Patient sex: M
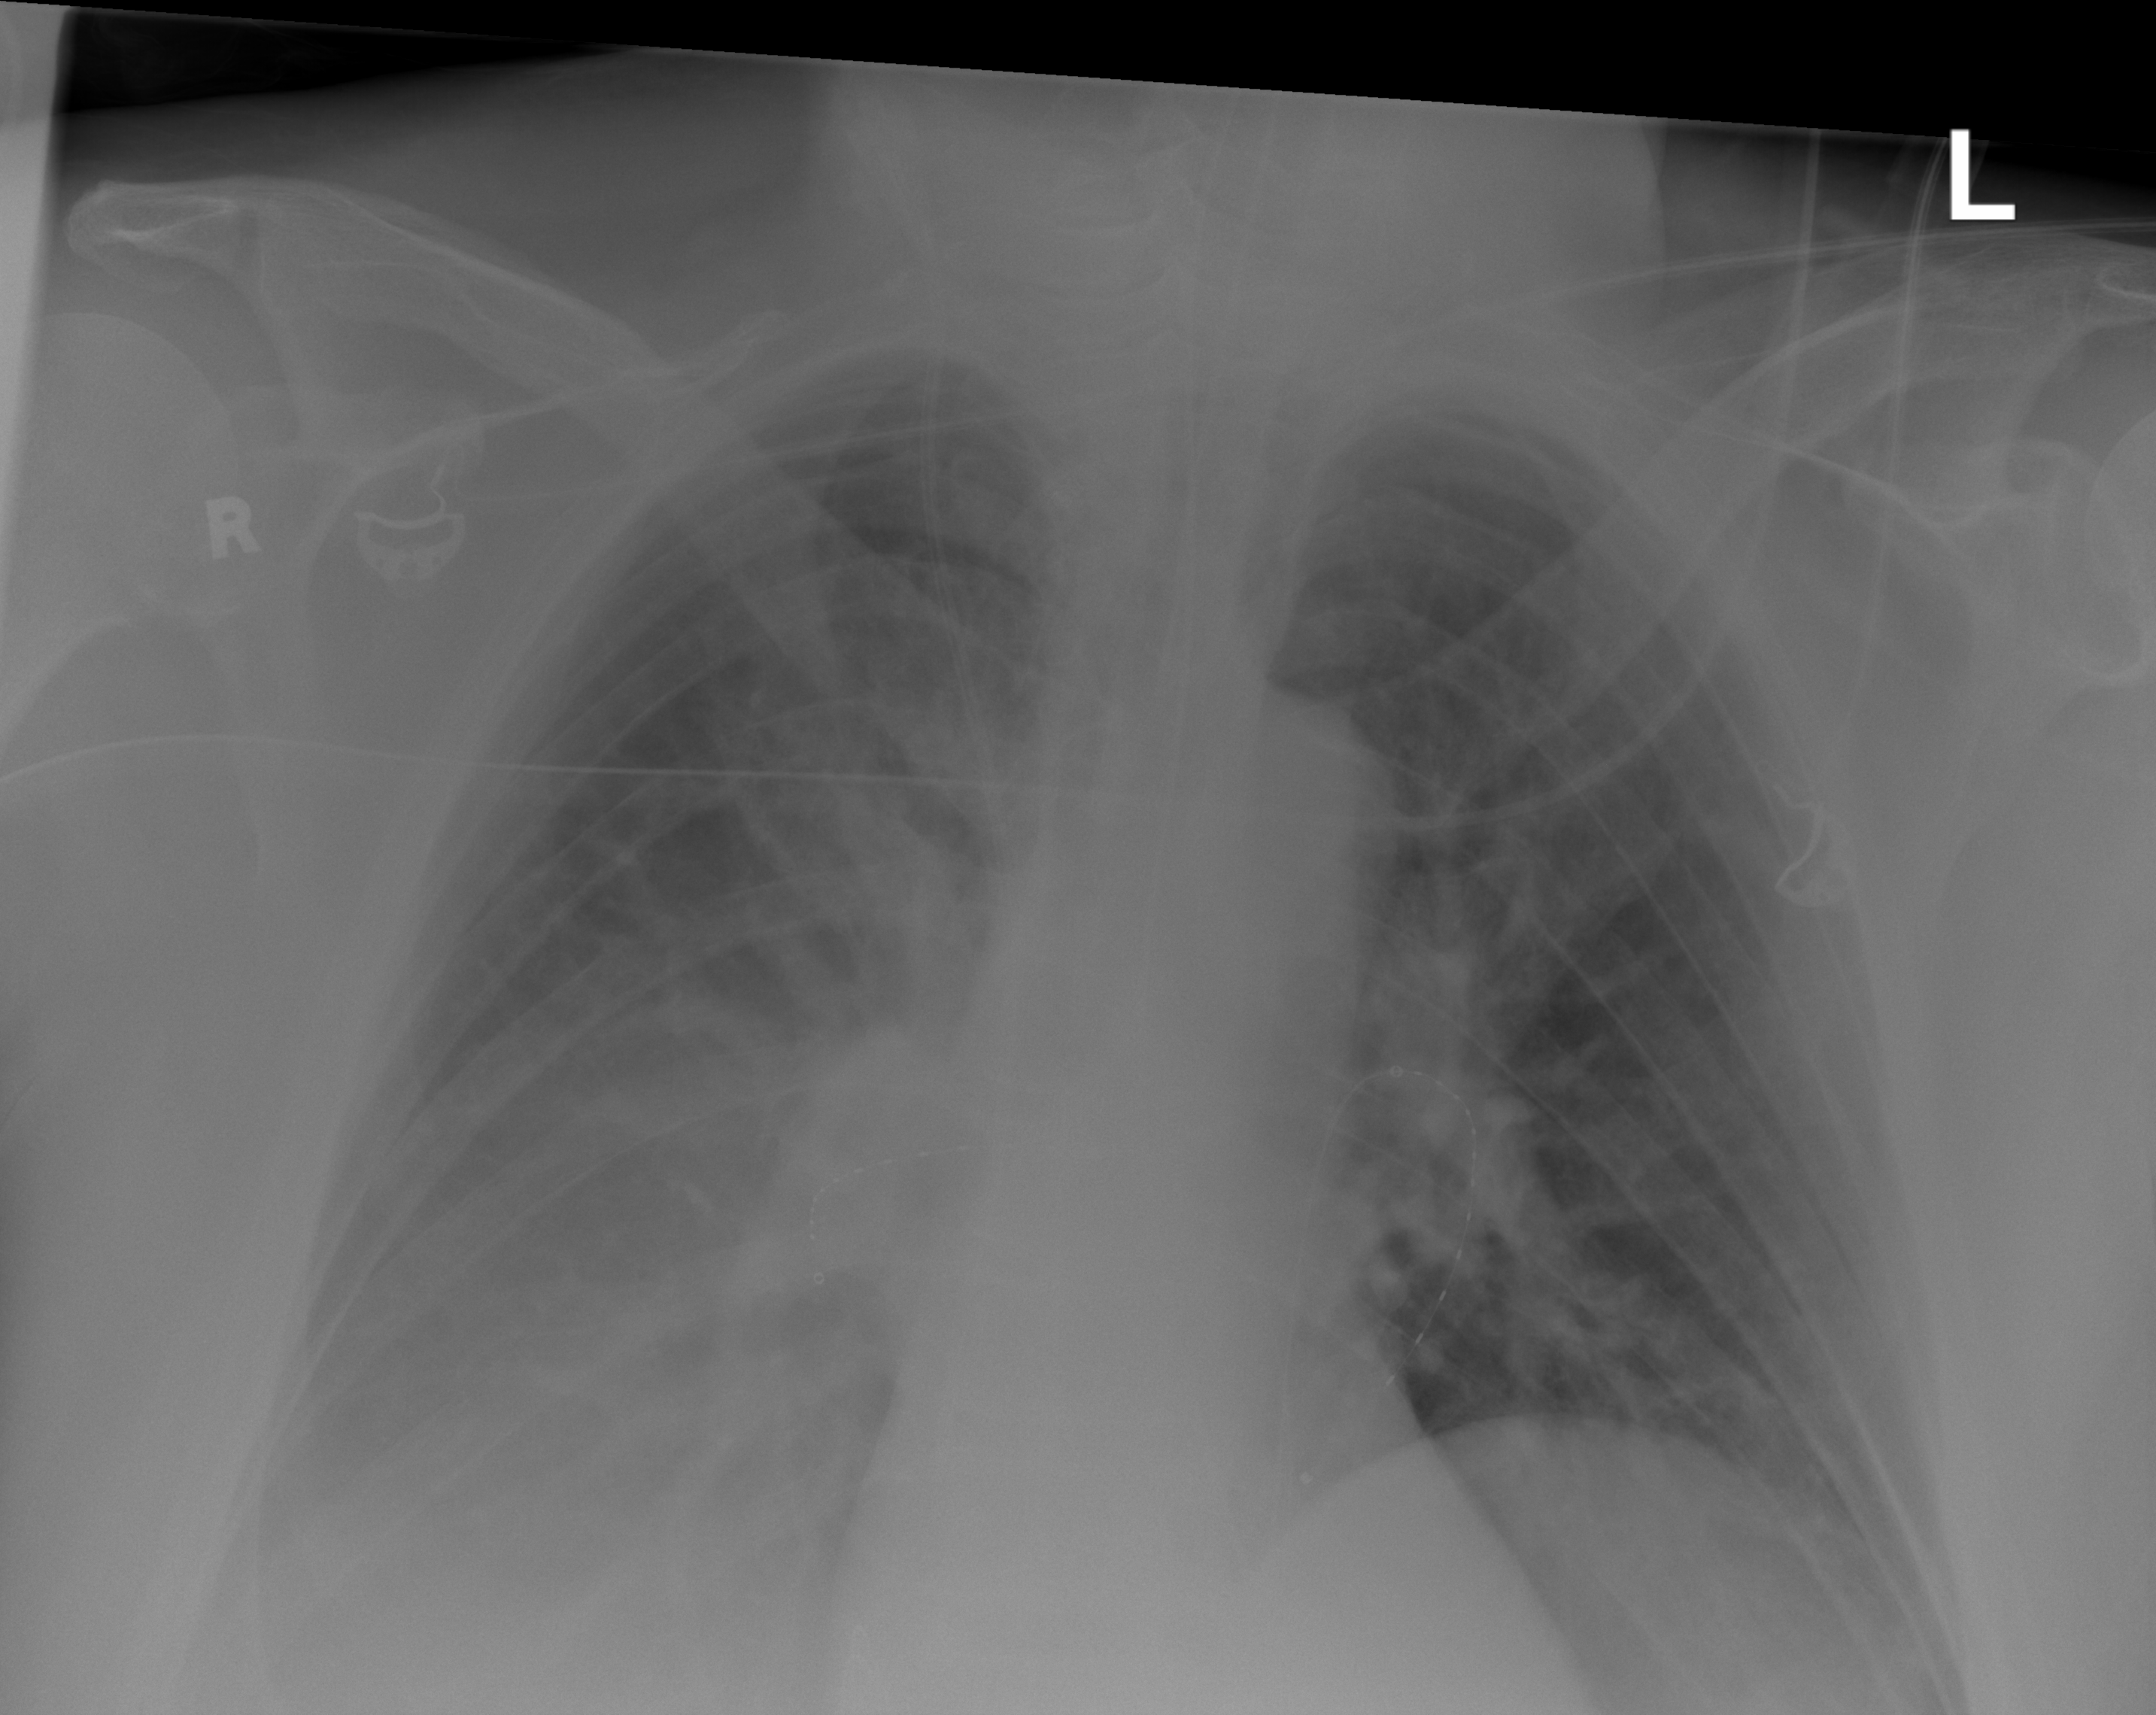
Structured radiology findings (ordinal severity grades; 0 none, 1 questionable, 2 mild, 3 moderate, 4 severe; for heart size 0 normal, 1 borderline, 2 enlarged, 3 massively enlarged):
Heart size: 0
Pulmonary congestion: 2
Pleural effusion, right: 2
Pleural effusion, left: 0
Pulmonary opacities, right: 0
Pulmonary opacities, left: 0
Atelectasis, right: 2
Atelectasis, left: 0